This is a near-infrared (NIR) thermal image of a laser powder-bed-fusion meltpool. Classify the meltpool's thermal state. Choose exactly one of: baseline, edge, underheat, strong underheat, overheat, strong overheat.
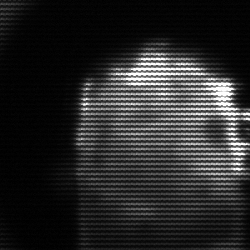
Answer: baseline